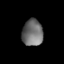
Tissue: lung
Cell type: Endothelial cells
Senescence score: 0.6995
Nuclear area (px): 536
Mean DAPI intensity: 111.539